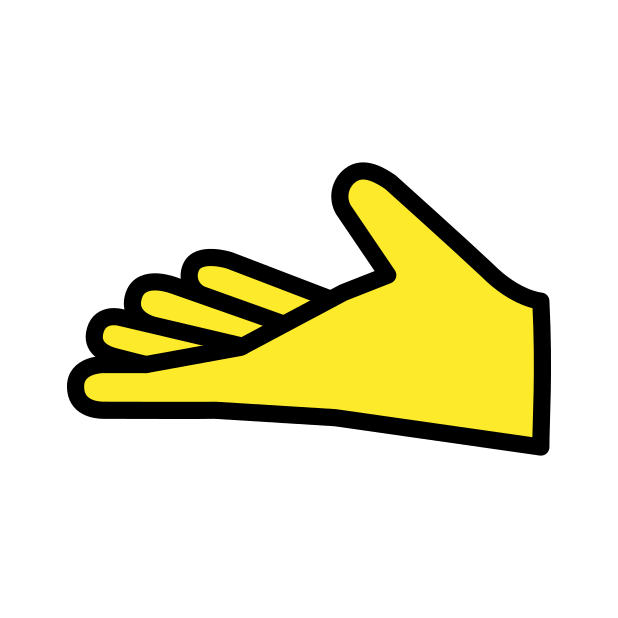
Emoji: 🫴
Name: palm up hand
Unicode: 0x1faf4